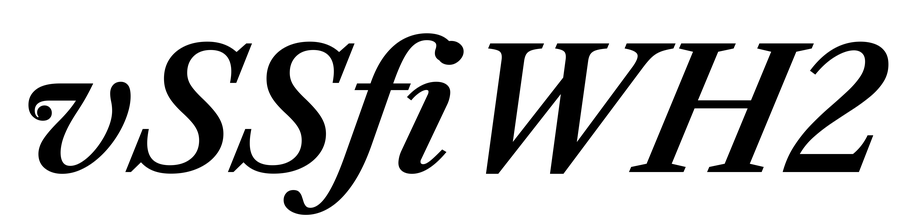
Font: LibreCaslonText-Italic_SemiBold_Italic